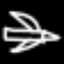
Label: airplane